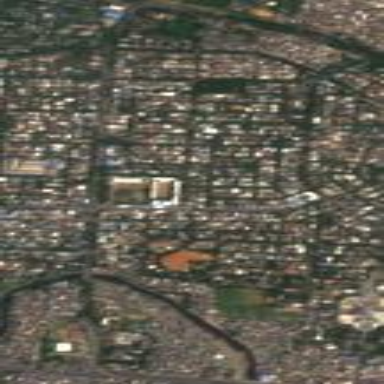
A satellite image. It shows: Neighborhood.